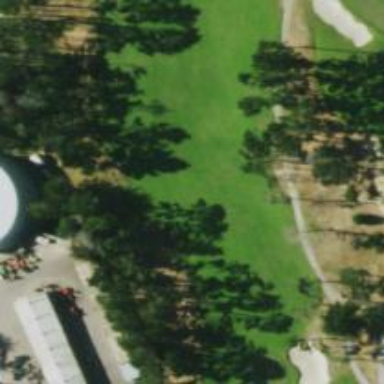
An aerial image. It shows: Golf hole.